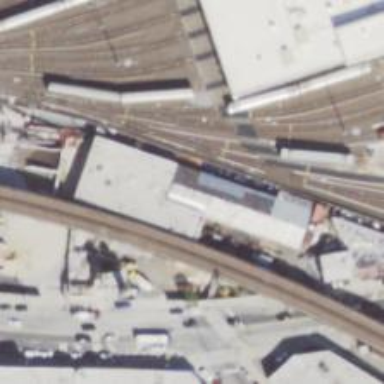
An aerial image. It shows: Electrified rail yard in service.